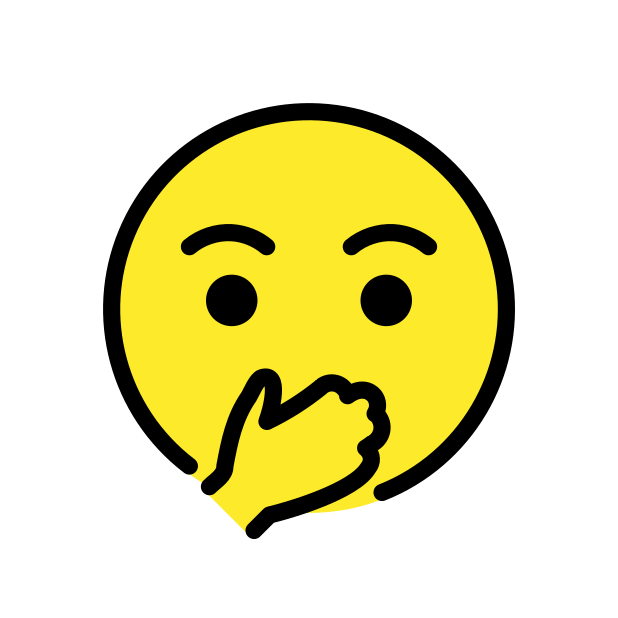
Emoji: 🫢
Name: face with open eyes and hand over mouth
Unicode: 0x1fae2